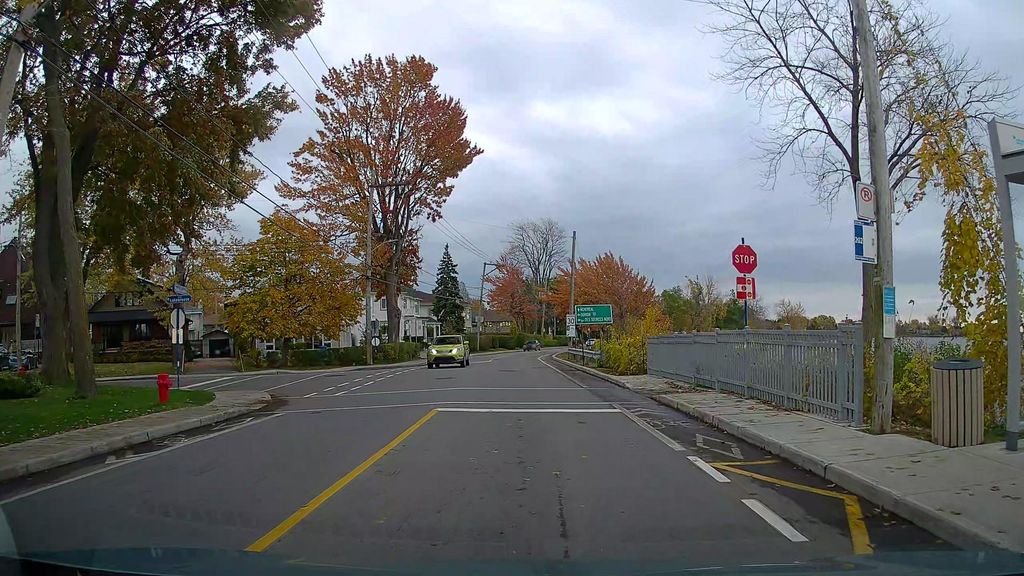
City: montreal